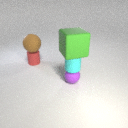
large green rubber cube above small cyan rubber cylinder